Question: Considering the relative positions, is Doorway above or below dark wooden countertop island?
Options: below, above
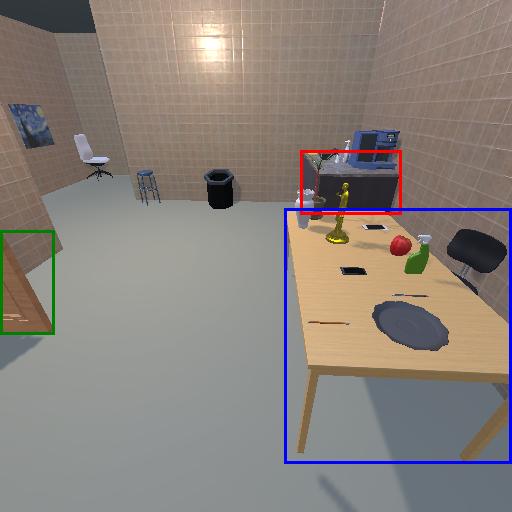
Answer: below